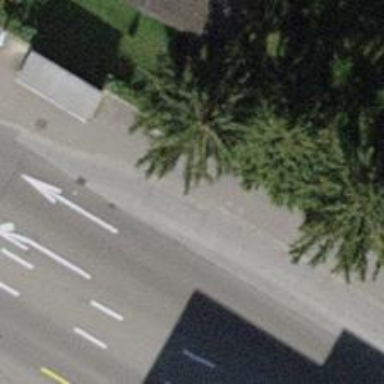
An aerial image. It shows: Road with traffic signals.